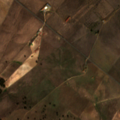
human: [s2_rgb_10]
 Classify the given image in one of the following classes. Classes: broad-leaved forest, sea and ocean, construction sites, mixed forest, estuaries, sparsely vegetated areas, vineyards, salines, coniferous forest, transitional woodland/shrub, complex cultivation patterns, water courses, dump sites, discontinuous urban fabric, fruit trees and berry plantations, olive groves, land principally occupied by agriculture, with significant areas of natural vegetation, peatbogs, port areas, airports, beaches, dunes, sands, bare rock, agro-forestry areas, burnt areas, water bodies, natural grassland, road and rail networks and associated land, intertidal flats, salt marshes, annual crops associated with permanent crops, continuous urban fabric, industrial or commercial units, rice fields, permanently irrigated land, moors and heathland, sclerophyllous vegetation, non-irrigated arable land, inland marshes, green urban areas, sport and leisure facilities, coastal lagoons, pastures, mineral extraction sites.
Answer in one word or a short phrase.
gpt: non-irrigated arable land, olive groves, agro-forestry areas